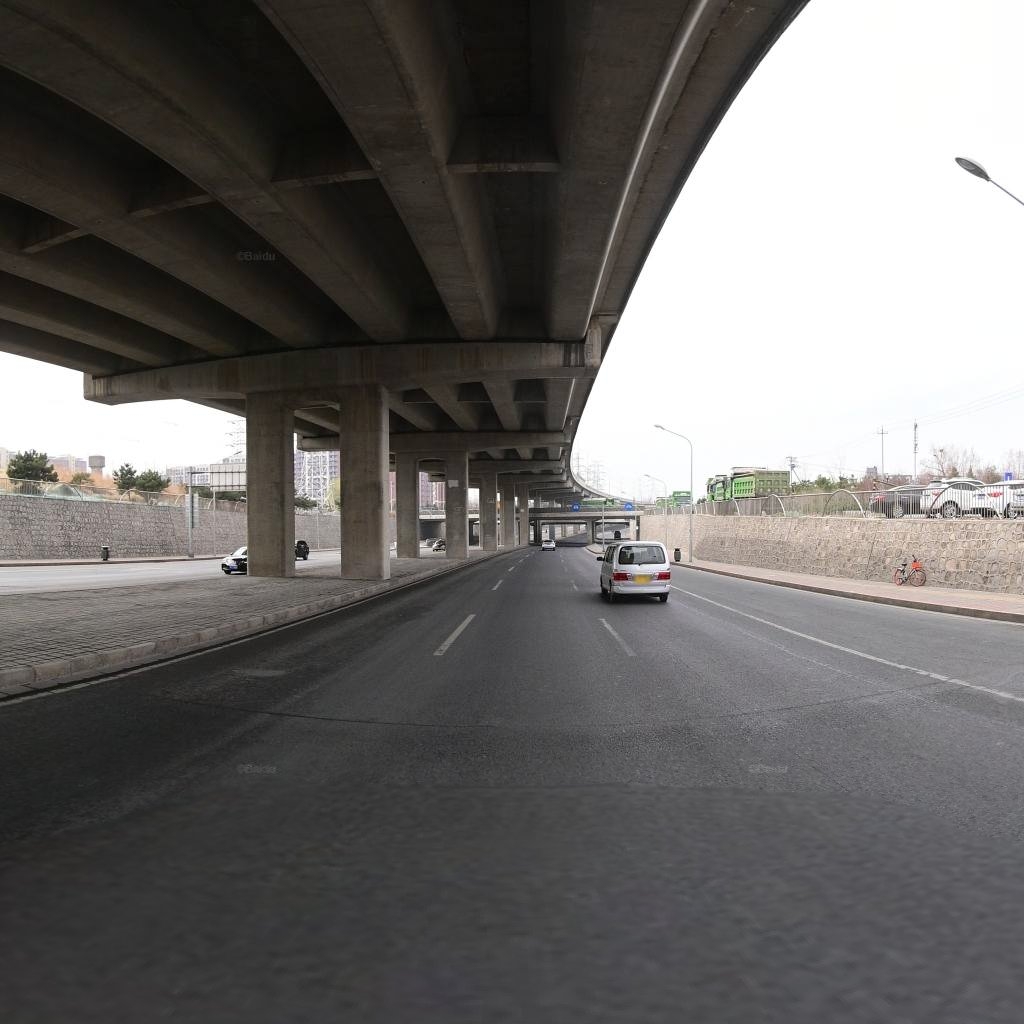
Region: Haidian
Road damage annotations: transverse crack